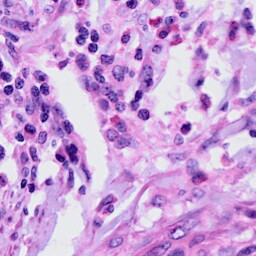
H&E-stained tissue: Cervix